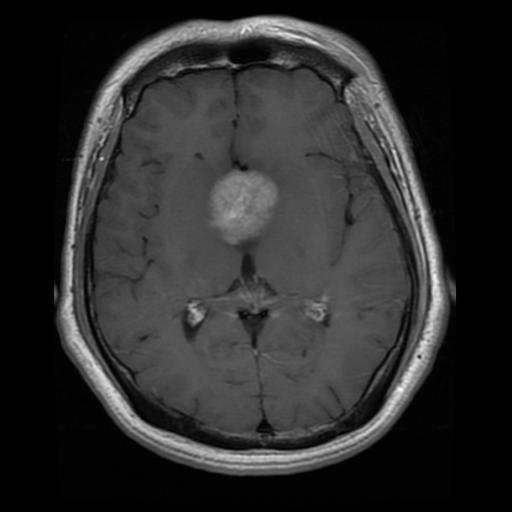
Label: pituitary